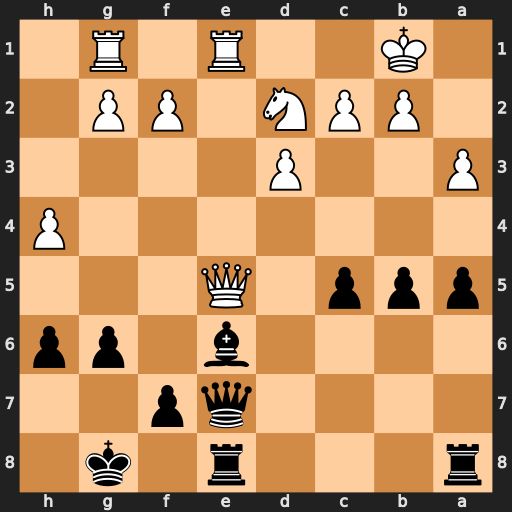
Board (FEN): r3r1k1/4qp2/4b1pp/ppp1Q3/7P/P2P4/1PPN1PP1/1K2R1R1
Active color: b
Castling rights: -
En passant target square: -
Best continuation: Ba2+ Kxa2 Qxe5 Rxe5 Rxe5